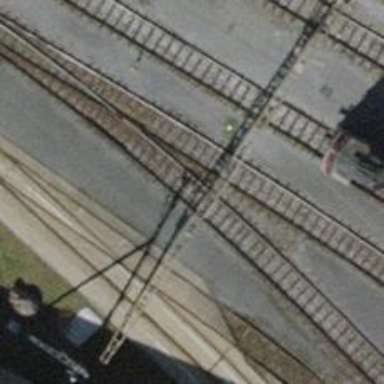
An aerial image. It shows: Rail yard with electrified rails and single track.